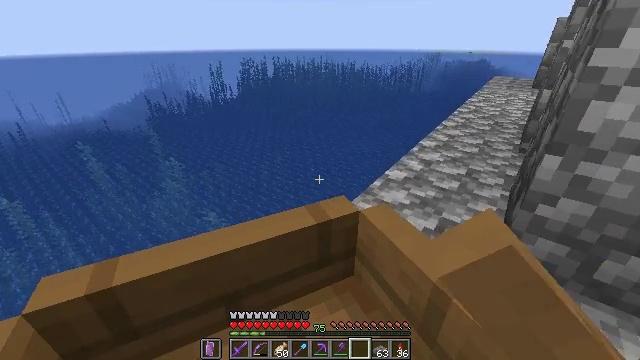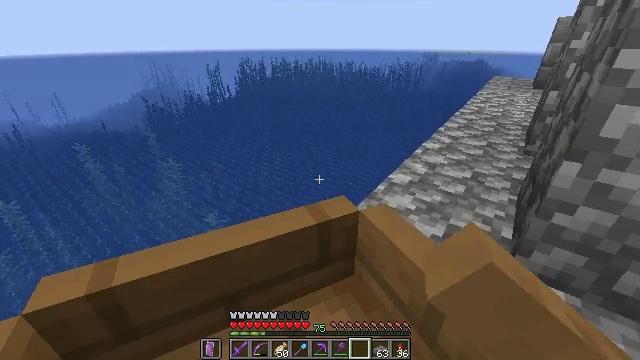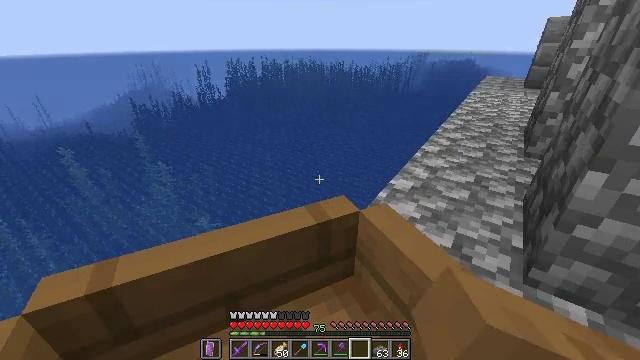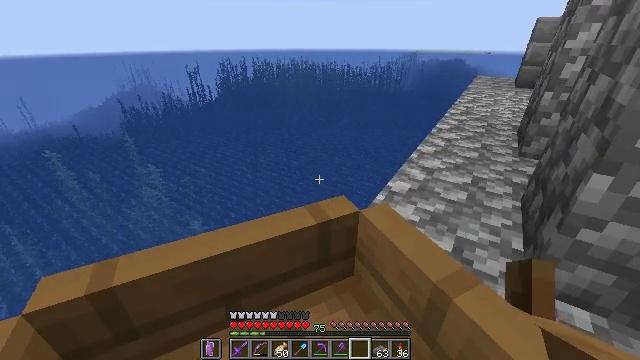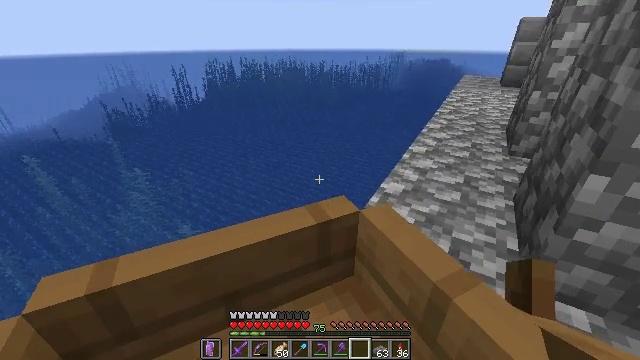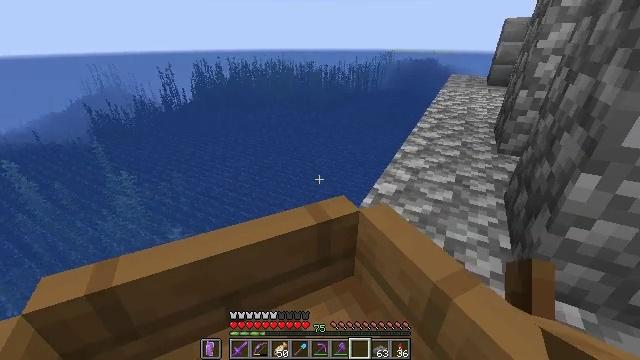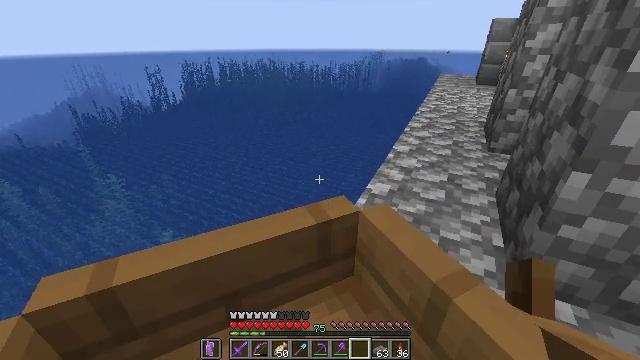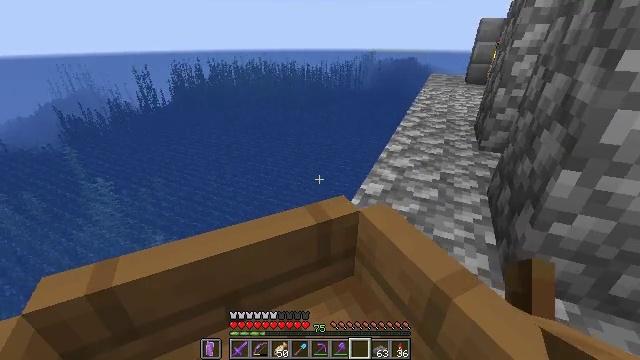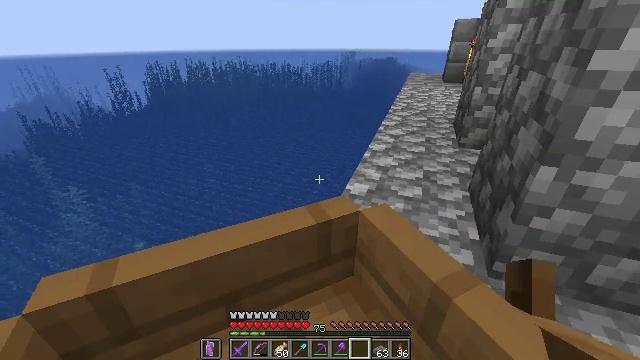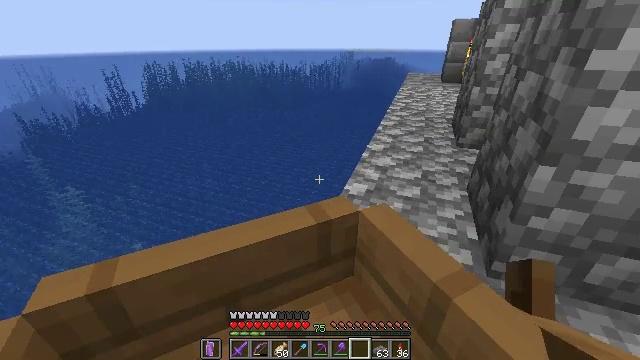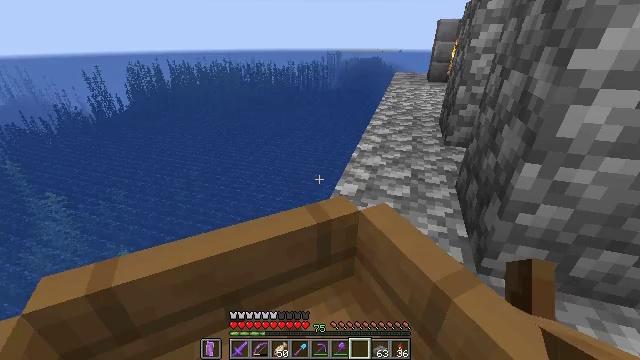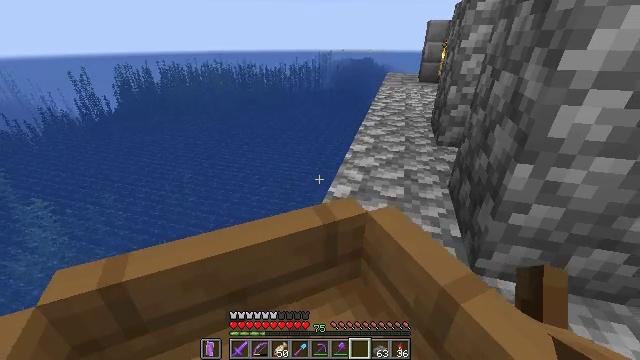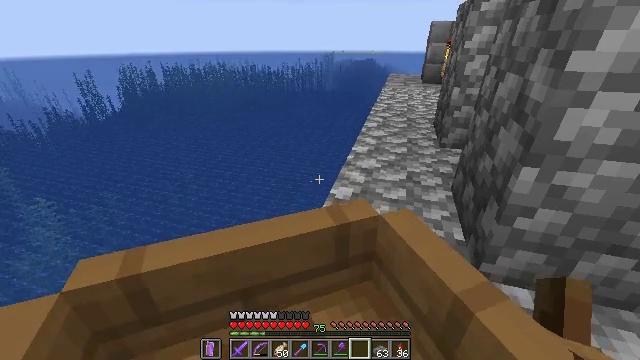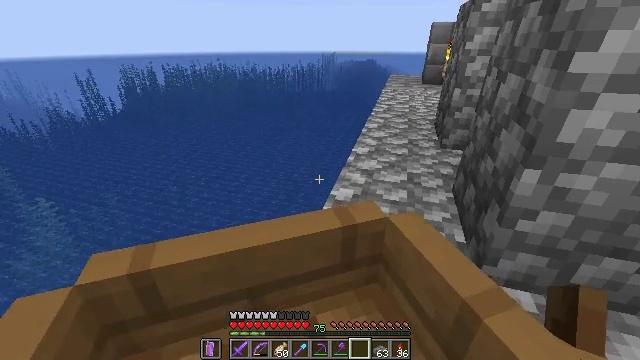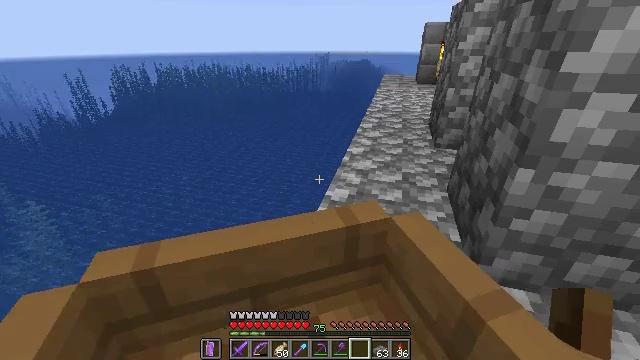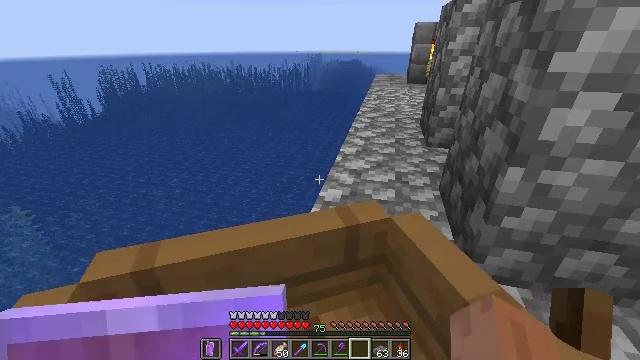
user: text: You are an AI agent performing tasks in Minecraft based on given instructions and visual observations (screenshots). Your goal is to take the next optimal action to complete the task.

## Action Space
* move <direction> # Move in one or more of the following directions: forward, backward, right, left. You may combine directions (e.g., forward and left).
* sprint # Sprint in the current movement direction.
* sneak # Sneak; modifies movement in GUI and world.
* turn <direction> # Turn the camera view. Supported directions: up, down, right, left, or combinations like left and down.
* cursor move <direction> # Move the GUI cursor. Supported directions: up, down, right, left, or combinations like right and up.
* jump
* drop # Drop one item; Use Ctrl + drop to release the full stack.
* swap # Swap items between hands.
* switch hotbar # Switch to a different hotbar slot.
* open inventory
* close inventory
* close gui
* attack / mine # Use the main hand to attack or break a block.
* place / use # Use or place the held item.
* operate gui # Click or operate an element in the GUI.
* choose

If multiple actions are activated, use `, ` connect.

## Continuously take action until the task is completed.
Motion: motion action
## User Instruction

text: Break the barrel to collect it.
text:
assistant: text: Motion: move forward and move right
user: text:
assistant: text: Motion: move right
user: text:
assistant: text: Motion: move right
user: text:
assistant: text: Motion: move right
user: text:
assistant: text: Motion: move right
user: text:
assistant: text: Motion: move right
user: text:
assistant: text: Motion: move right
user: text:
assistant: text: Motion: move right
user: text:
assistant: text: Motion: move right
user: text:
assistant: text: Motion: move right
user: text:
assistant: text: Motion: move right, turn left
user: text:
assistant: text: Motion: move right, turn left
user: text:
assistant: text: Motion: turn left
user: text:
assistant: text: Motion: no_op
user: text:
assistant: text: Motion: no_op
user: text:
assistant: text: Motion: no_op
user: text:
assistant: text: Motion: no_op
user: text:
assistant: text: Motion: no_op
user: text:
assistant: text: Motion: turn left
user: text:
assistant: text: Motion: no_op
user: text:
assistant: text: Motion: move right
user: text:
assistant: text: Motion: move right
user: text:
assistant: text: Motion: move right
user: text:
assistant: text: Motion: move right
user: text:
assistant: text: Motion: no_op
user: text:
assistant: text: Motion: no_op
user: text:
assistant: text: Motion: no_op
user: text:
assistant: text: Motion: no_op
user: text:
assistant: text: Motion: no_op
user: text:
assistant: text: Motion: no_op